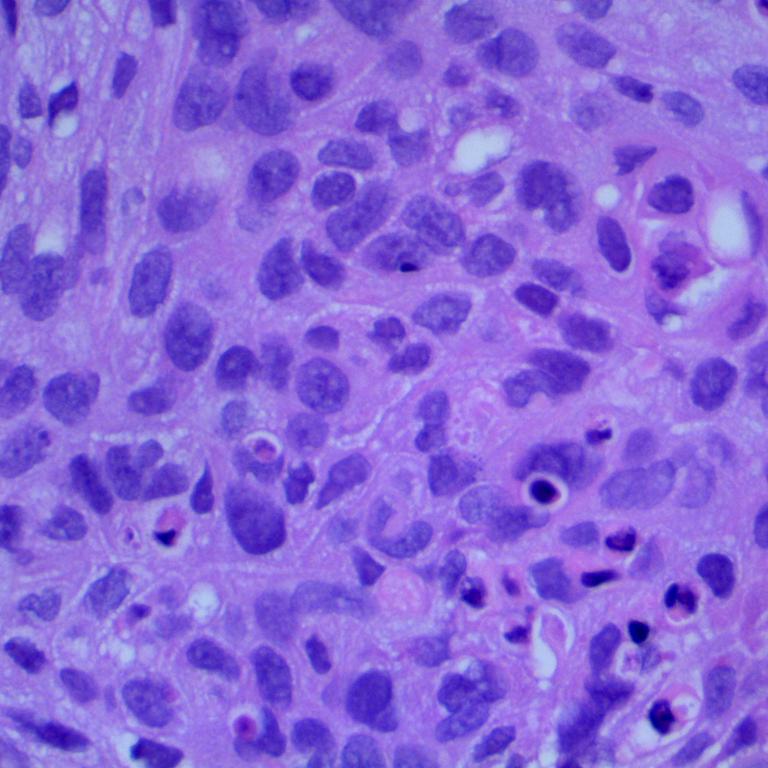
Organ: lung
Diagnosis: squamous carcinomas